Aerial crown-view tile of a tropical tree (Barro Colorado Island, Panama), acquired 20240611:
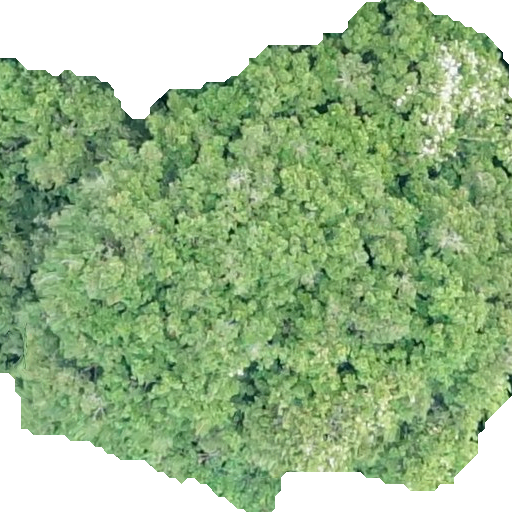
Species: Prioria copaifera
GBIF accepted scientific name: Prioria copaifera
Crown area: 364.18 m²